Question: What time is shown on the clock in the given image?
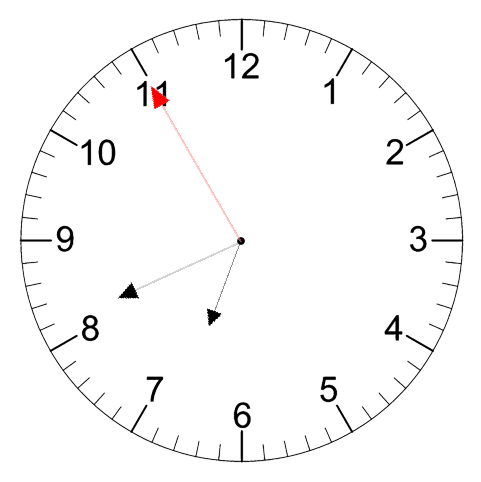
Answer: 06:40:55